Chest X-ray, PA view. Patient: 31 years old, sex F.
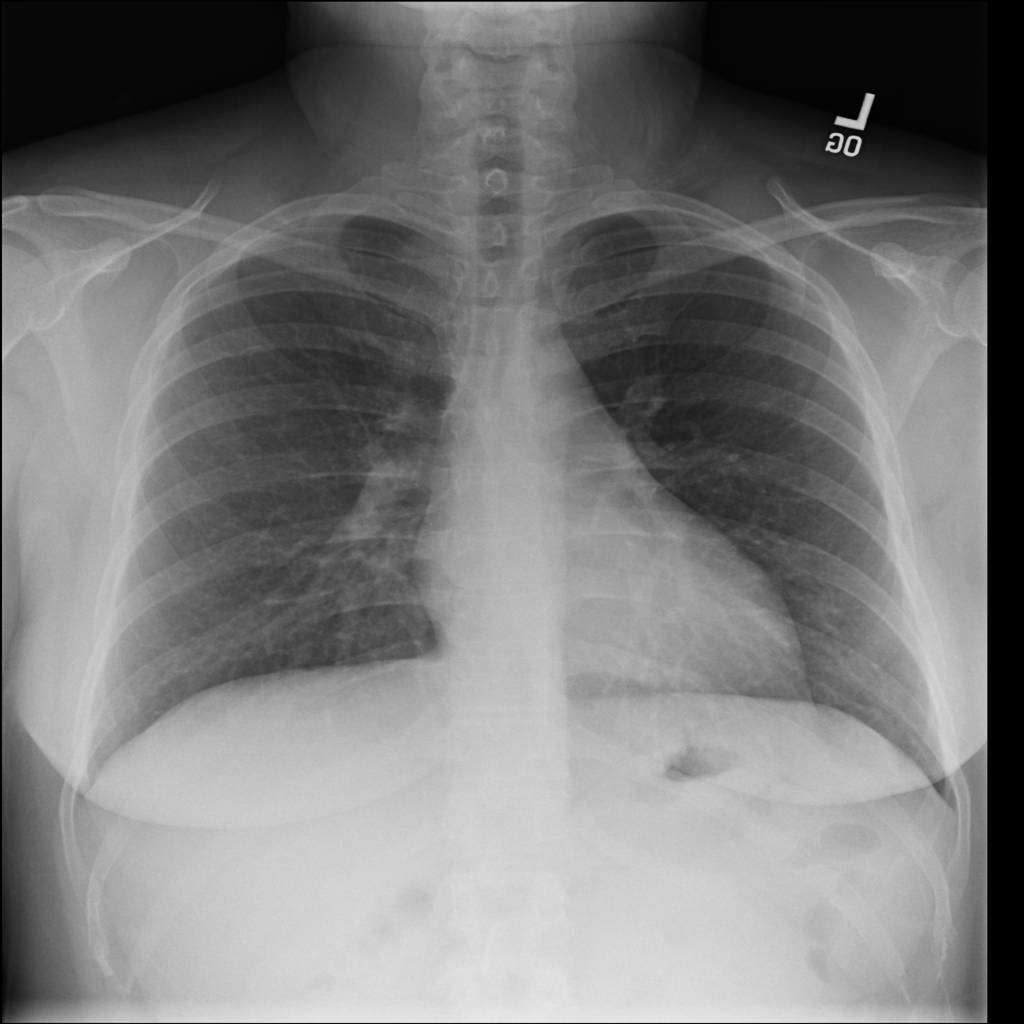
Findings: No Finding